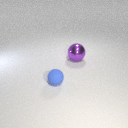
small blue rubber sphere in front of large purple metal sphere